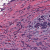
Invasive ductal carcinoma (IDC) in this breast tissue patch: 1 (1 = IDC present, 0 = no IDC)